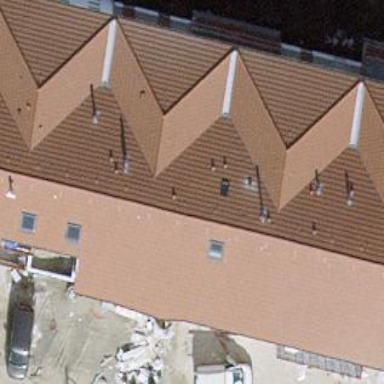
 with the roof oriented along the building."